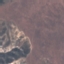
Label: HerbaceousVegetation